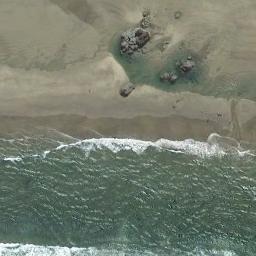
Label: beach